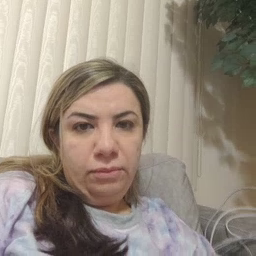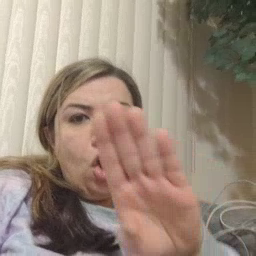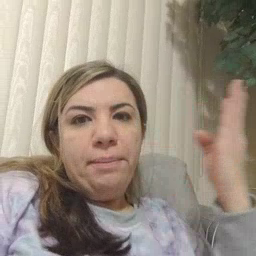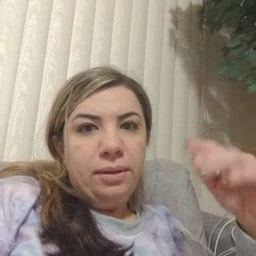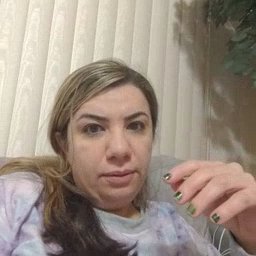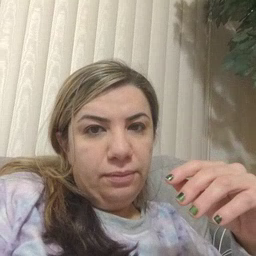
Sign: open